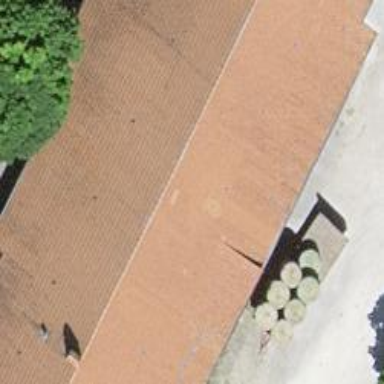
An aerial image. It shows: Farm building.